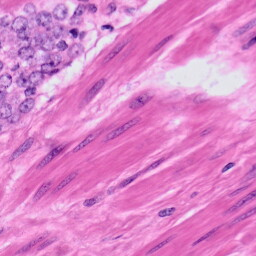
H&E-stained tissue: Prostate